Interaction volume radius: 5 \u00c5
Interaction volume height: 10 \u00c5
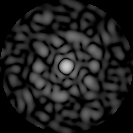
Disorder parameter: 0.8373